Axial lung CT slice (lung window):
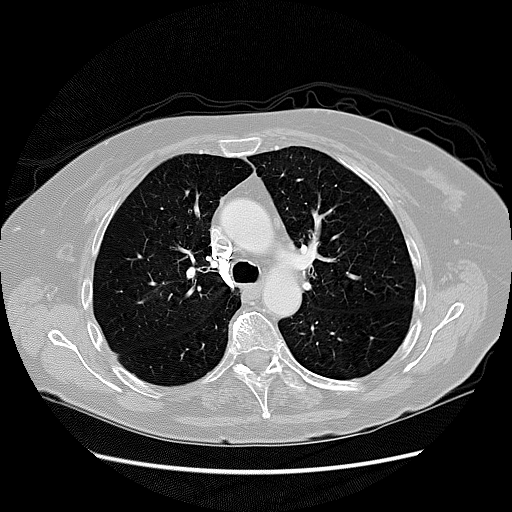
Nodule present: no